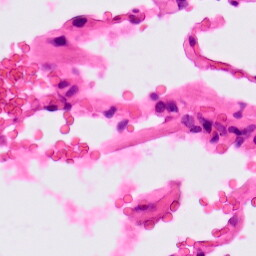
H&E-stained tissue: Lung